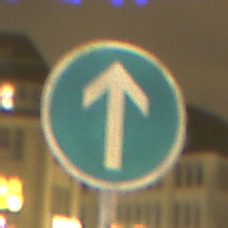
Verkehrszeichen: VorgeschriebeneFahrtrichtungGeradeaus
Umgebung: Outdoor, Urban
Tageszeit: Night
Wetter: Overcast
Licht: Artificial
Jahreszeit: NotSpecified
Kontrast: MediumContrast